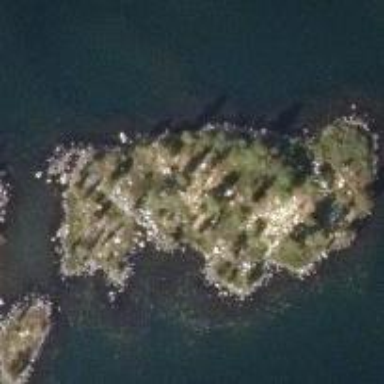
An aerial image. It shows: Islet.